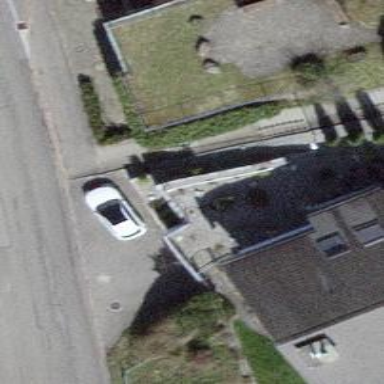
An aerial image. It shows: Set of steps with paving stones. There is also ramp available.